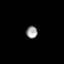
Tissue: prostate
Cell type: T cells
Senescence score: 0.2387
Nuclear area (px): 133
Mean DAPI intensity: 155.602